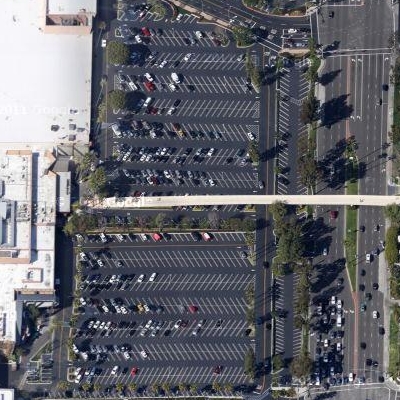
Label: Parking